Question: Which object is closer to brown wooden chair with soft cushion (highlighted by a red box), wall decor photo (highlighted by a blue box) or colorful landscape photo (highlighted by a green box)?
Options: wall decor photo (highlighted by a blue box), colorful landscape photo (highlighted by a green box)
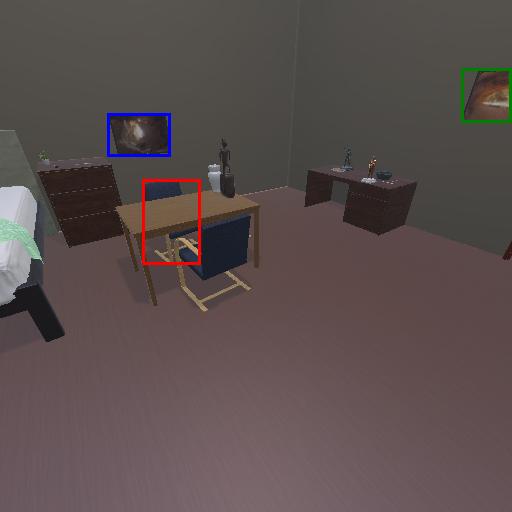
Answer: wall decor photo (highlighted by a blue box)